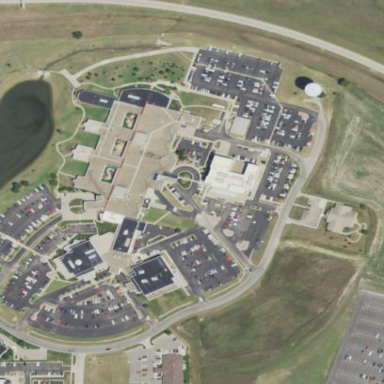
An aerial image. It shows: Hospital providing healthcare services.